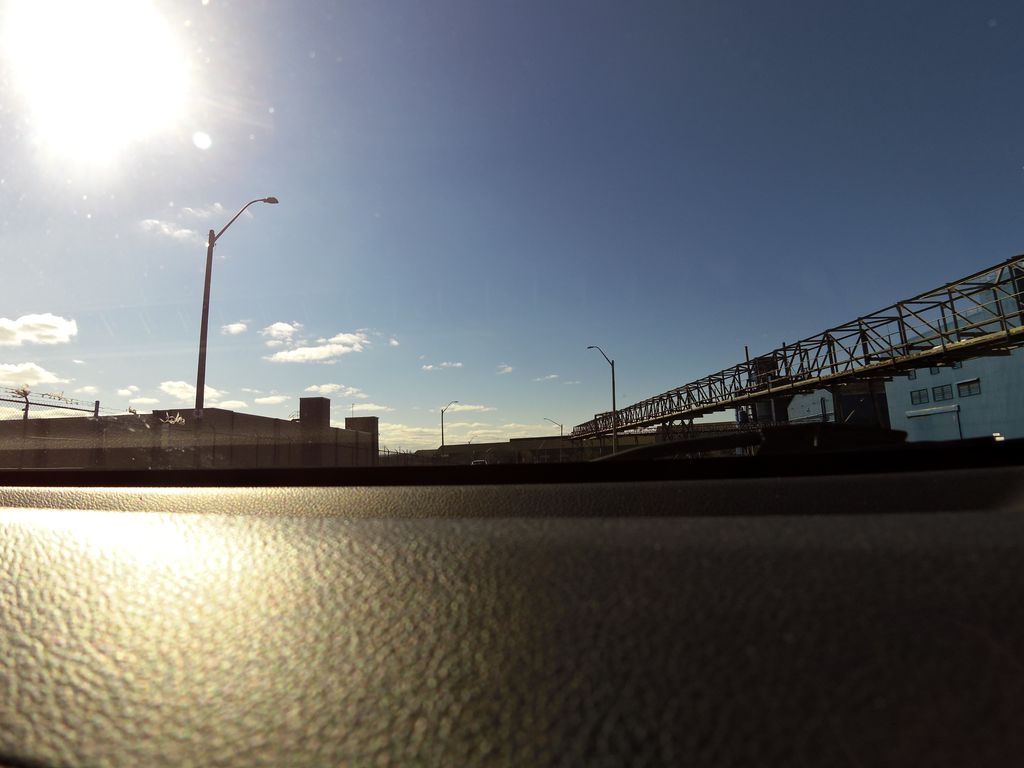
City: hamilton